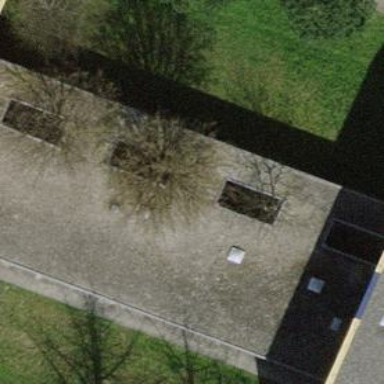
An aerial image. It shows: Dormitory building with flat roof.